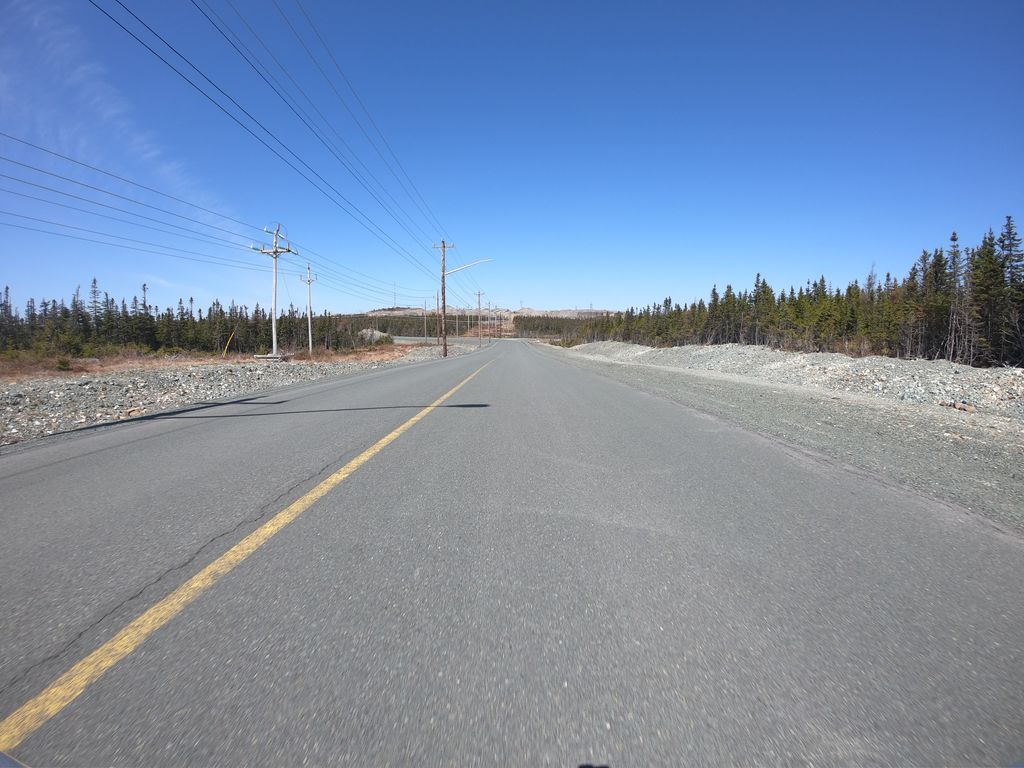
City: st_johns